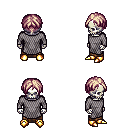
a pixel art fantasy rpg character, male body template, skeleton, chain mail, robe skirt, white blonde parted hairstyle, gold boots, four views (front, back, left, right), 2x2 character sprite sheet, small pixel art, hard edges, no anti-aliasing